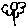
Label: flower